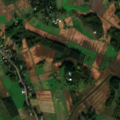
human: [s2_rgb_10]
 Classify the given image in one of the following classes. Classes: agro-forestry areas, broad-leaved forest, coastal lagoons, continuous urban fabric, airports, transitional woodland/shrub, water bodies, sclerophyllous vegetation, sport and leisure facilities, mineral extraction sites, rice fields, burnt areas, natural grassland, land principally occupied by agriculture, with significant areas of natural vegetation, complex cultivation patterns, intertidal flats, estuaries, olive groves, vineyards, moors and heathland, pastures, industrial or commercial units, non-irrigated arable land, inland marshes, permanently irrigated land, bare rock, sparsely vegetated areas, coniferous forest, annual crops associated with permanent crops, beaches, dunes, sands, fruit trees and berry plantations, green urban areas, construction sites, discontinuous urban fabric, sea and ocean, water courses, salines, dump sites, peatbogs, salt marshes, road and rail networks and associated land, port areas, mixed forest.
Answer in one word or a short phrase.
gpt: discontinuous urban fabric, non-irrigated arable land, land principally occupied by agriculture, with significant areas of natural vegetation, mixed forest